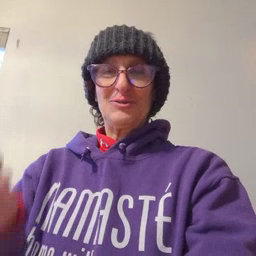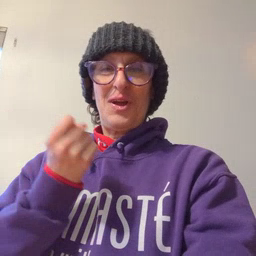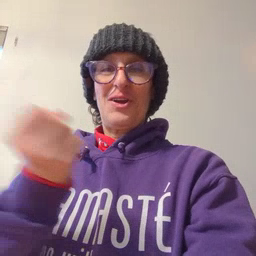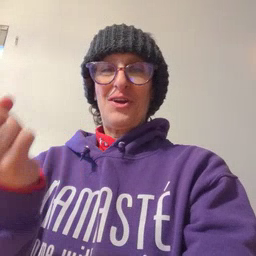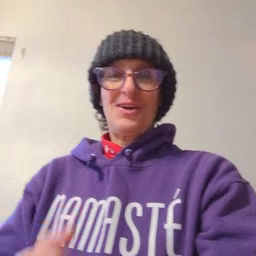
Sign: drawer